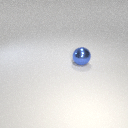
large blue metal sphere